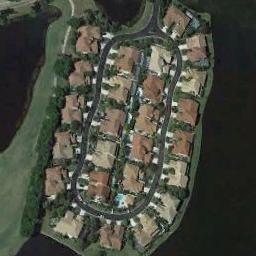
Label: dense_residential